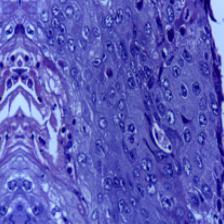
Diagnosis: OSCC